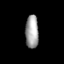
Tissue: prostate
Cell type: Myeloid cells
Senescence score: 0.8376
Nuclear area (px): 425
Mean DAPI intensity: 162.075